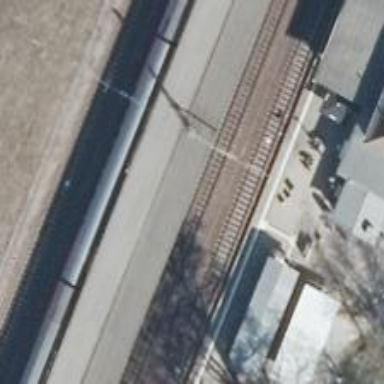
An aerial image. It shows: Railway milestone with catenary mast.